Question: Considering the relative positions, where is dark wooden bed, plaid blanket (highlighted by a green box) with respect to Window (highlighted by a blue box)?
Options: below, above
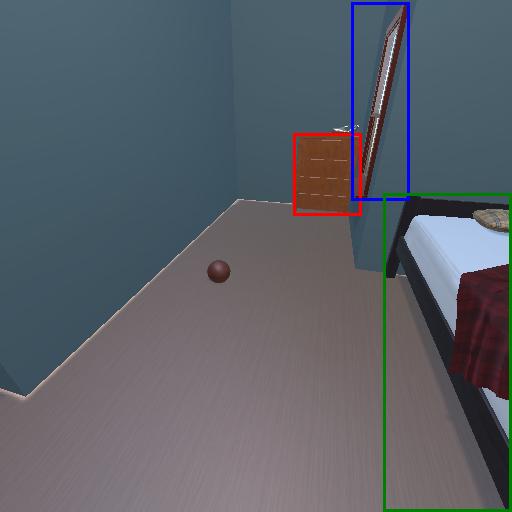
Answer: below